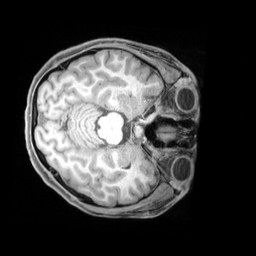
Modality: T1w
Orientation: axial
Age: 19
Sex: female
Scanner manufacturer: siemens
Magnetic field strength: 3 T
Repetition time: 1.97 s
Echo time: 0.00206 s